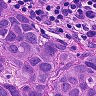
Metastatic tissue present: yes